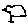
Label: bird